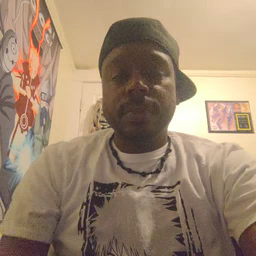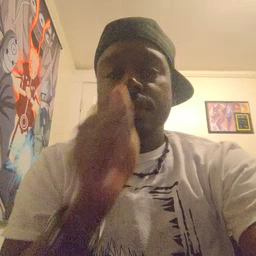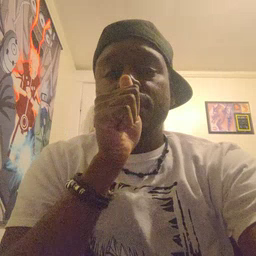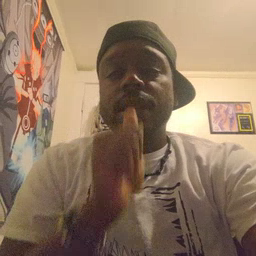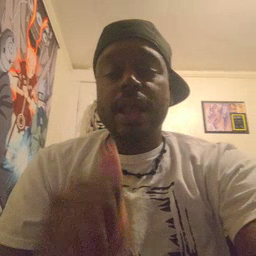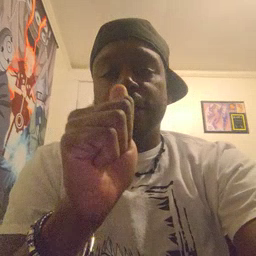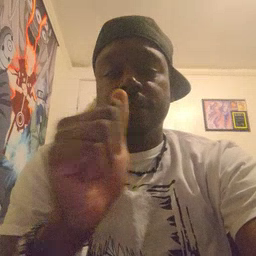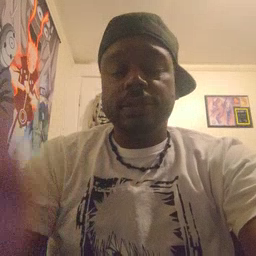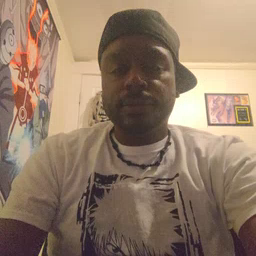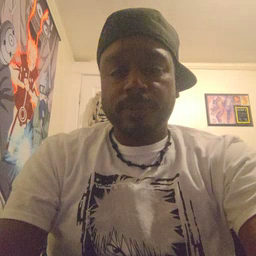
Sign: hide